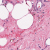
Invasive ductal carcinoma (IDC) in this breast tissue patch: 0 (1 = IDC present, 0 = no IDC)